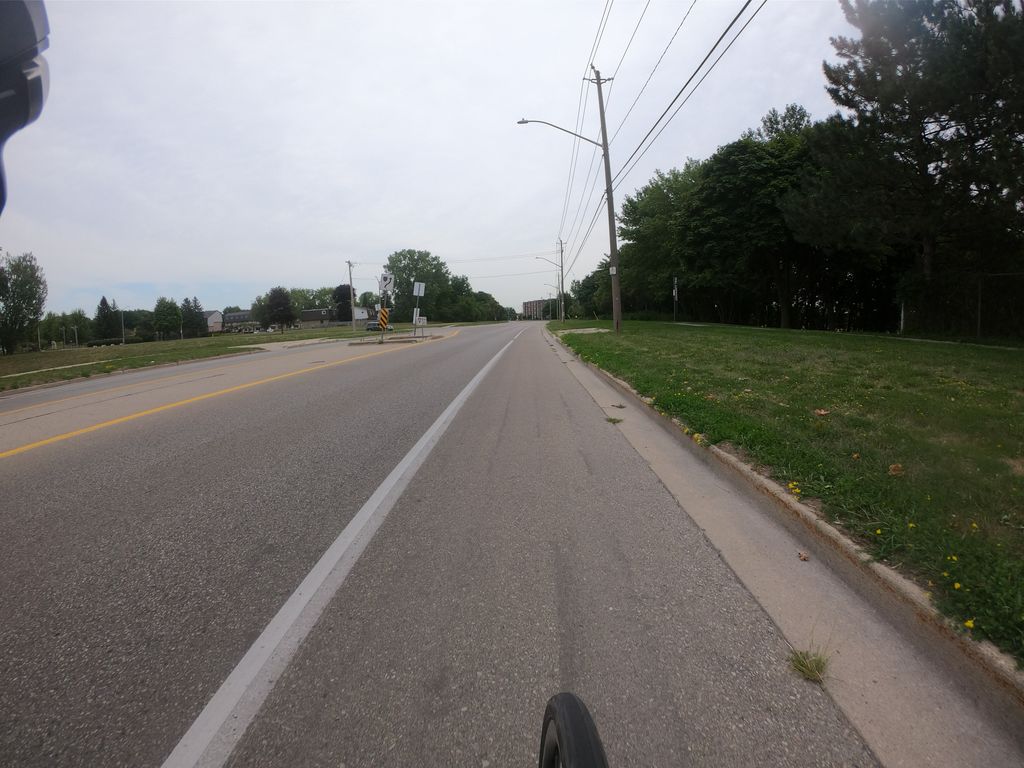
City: kitchener-waterloo